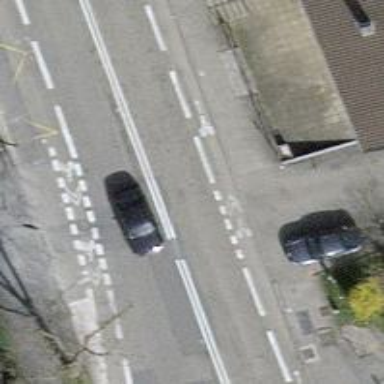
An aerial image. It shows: Primary highway with asphalt surface. There are sidewalks on both sides and designated lane for cyclists.